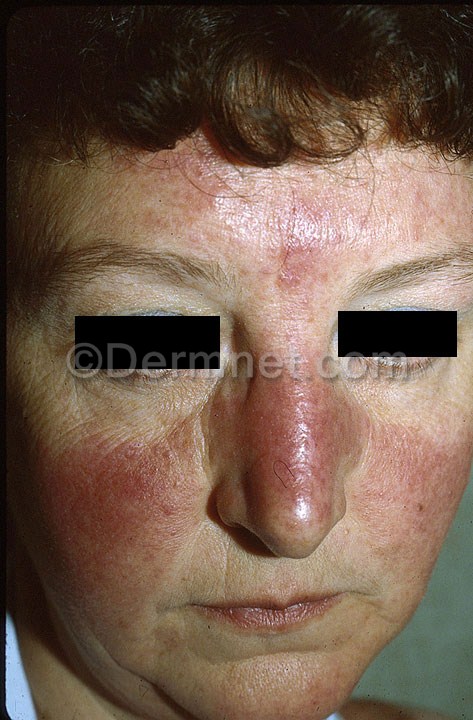
Disease: Lupus and other Connective Tissue diseases